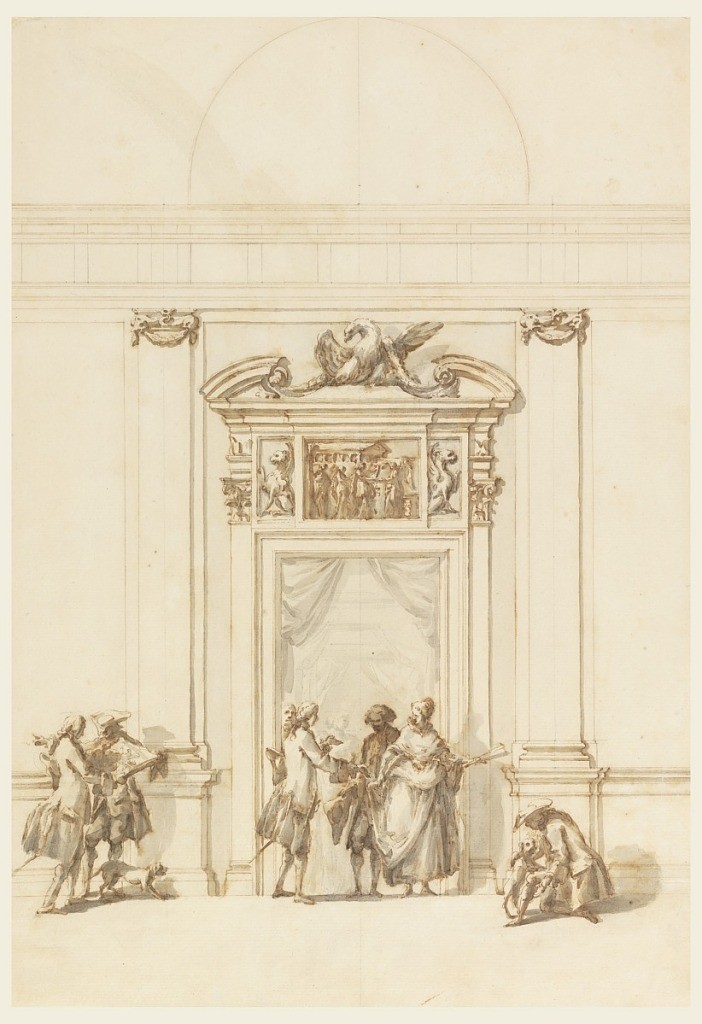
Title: Design for the North Portal, Grand Gallery, Villa Albani, Rome, Italy
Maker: Carlo Marchionni, Italian, 1702–1786
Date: ca. 1755
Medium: Pen and brown ink, brush and brown, gray wash, graphite on cream laid paper
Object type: Drawing
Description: The doorway is flanked by two pilasters with dolphins supporting festoons at capitals. An entablature with a frieze and a semi-circular window above it are outlined at the top of the drawing. Above doorway molding is a classical frieze with a scene of sacrifice. Seated griffins appear on either side of the frieze. Above this is a lower entablature surmounted by an eagle. Several people and two dogs stand in and around the doorway.